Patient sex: F
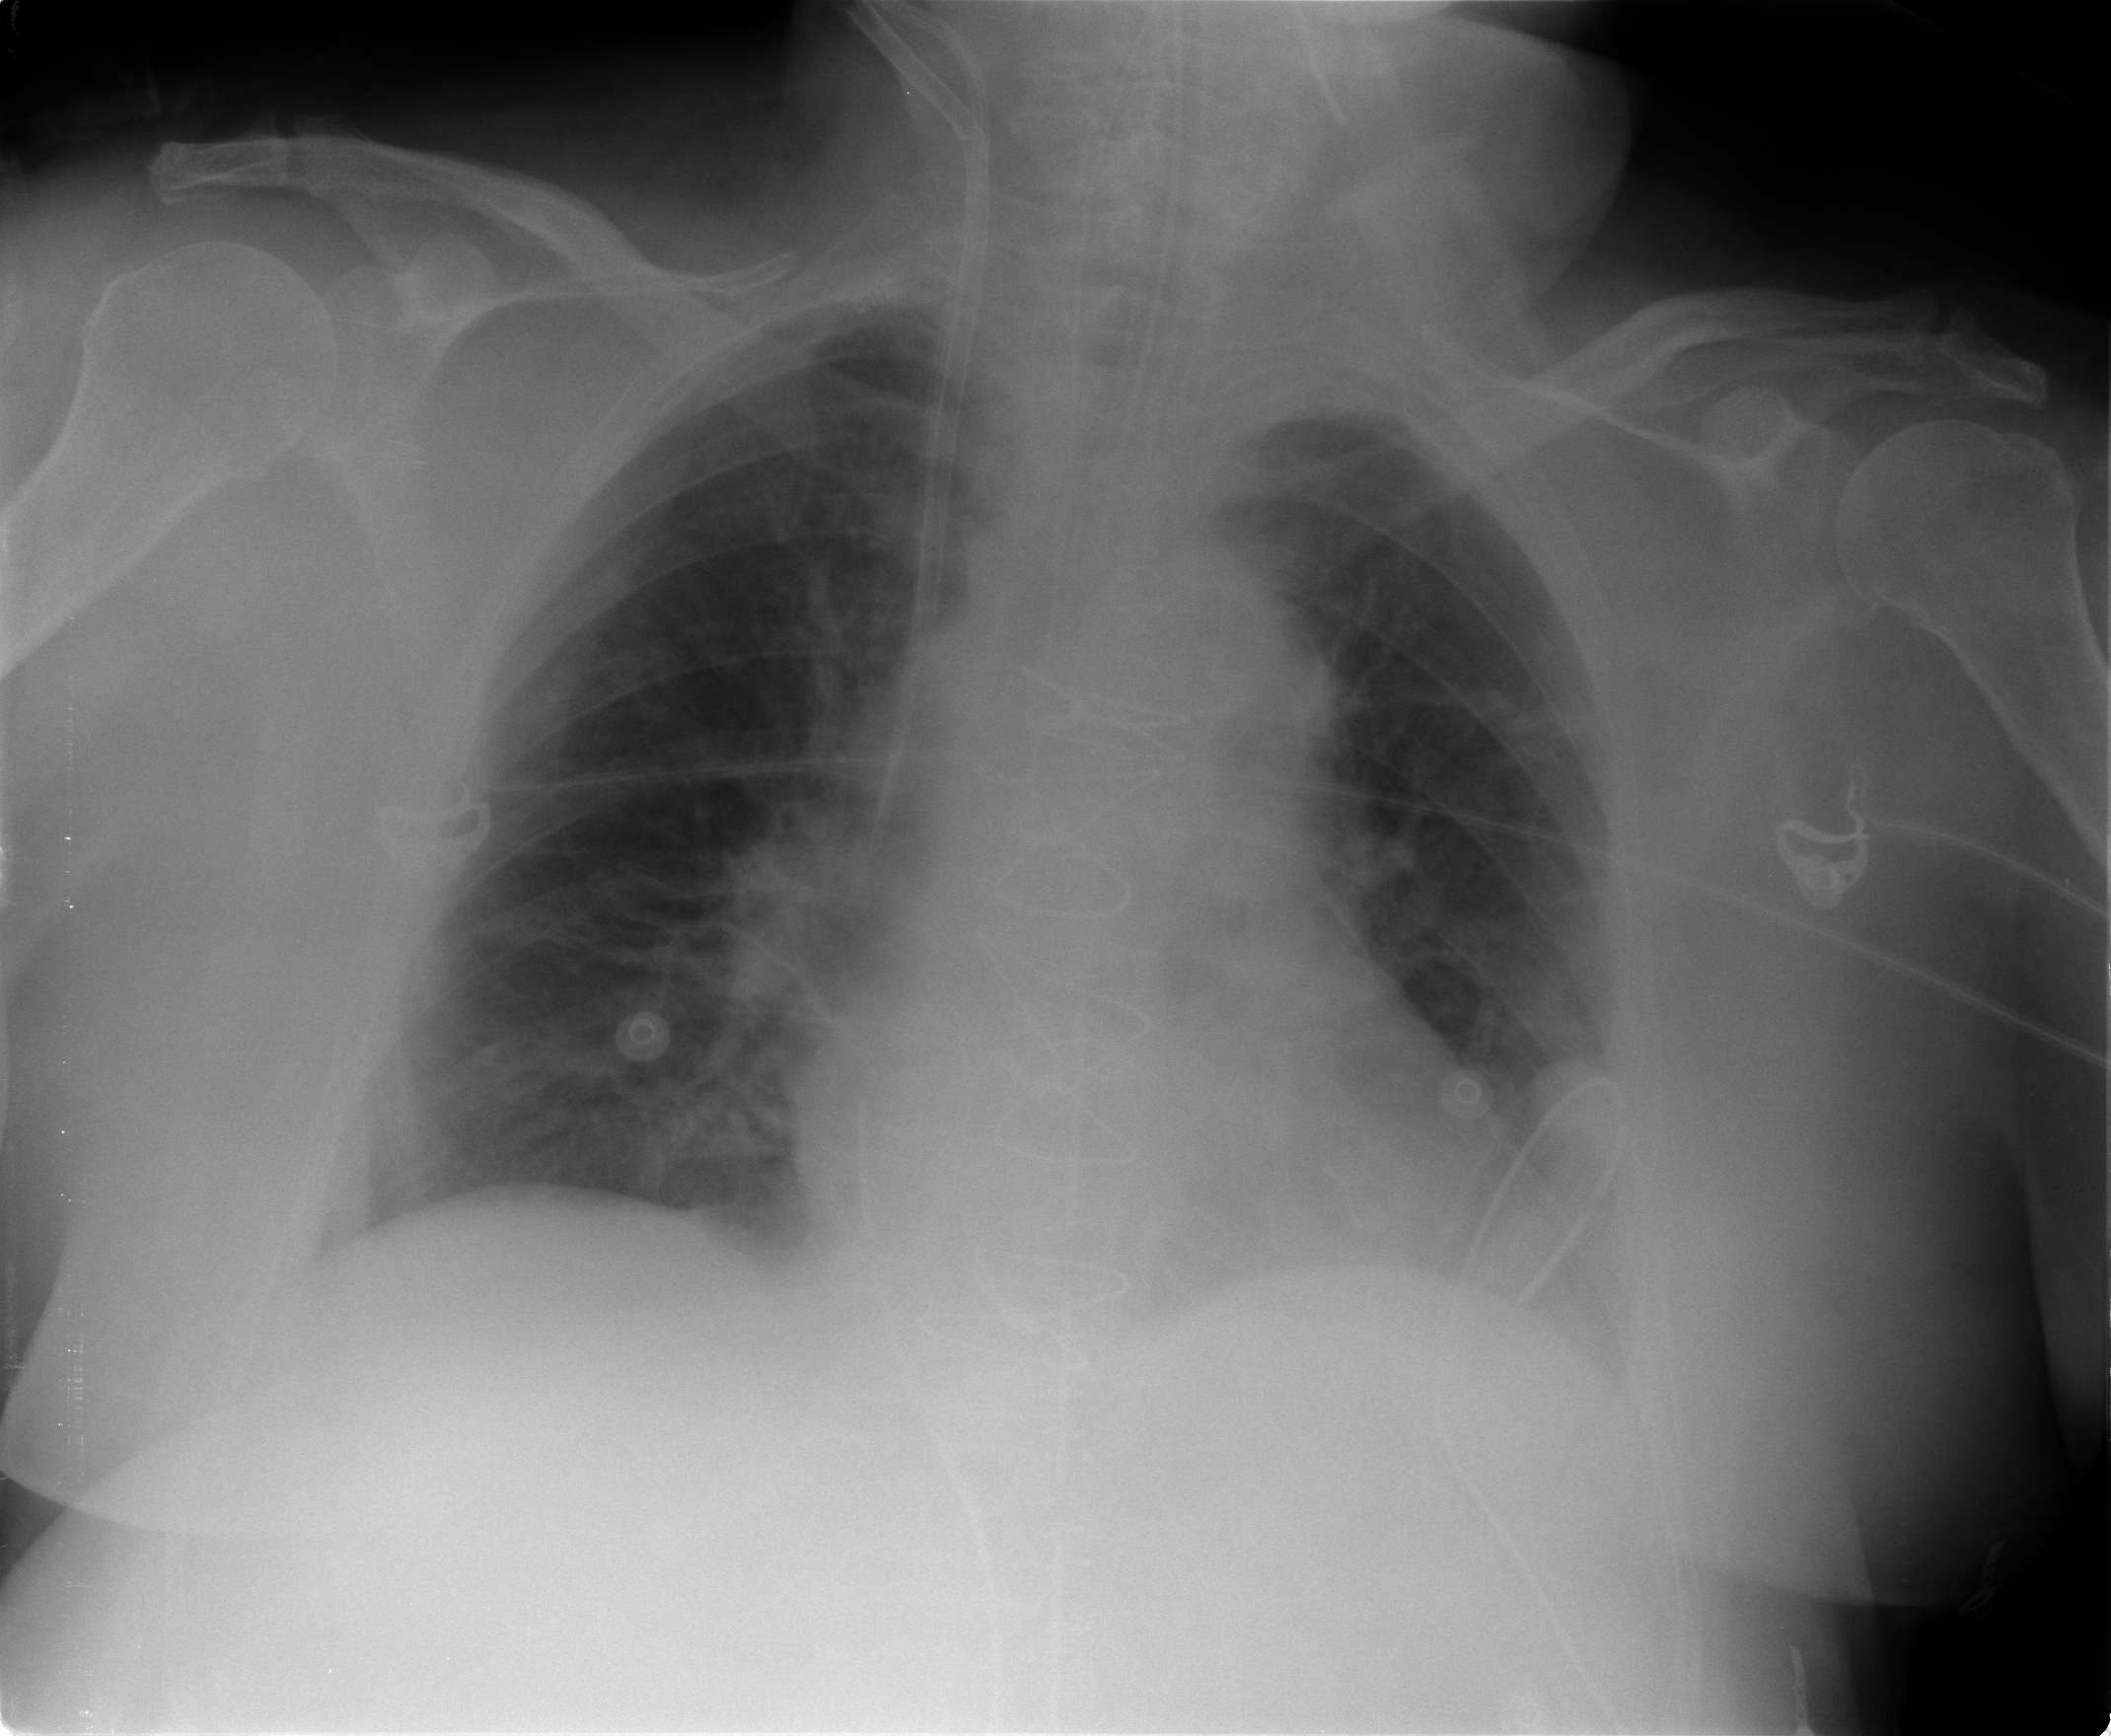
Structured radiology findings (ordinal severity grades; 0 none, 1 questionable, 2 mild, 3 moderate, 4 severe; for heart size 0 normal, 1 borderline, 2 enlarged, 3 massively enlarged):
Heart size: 0
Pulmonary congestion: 0
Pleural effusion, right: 0
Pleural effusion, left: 1
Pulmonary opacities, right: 0
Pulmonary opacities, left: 0
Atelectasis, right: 2
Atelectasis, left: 2